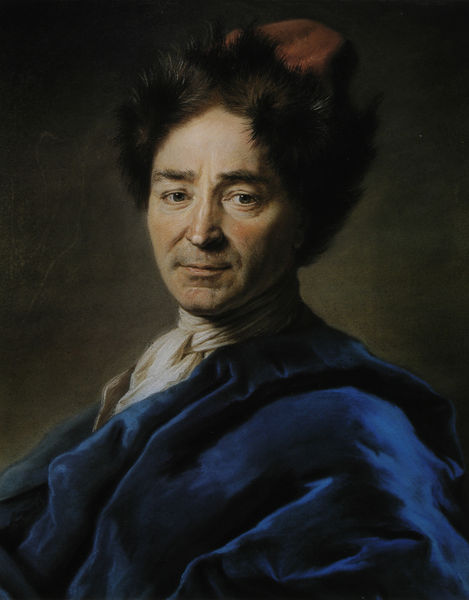
Titel: Jean-Nicolas Vernezobre
Künstler: Maurice Quentin de La Tour
Standort: Saint-Quentin
Institution: Musée Antoine Lécuyer
Schlagwörter: blau, dunkel, gemälde, kopf, mann, schatten, umhang, weiß, grün, braun, frisur, hell, hintergrund, hut, licht, mund, nase, schwarz, blick, rot, schal, tuch, haube, malerei, schleife, alt, bart, kappe, mütze, augen, barock, falten, gesicht, mensch, pelz, samt, ärmel, bildnis, herr, niederlande, portrait, porträt, öl, gewand, haare, mantel, stoff, augenbrauen, bruststück, frontal, krone, renaissance, fell, kopfbedeckung, lächeln, halsband, backen, russland, ölgemälde, kaiser, könig, ernst, schmal, brauen, glanz, halstuch, mimik, deutsch, faltenwurf, stofflichkeit, selbstbildnis, nerz, kunst, hintergund, riche, augenbraun, balu, pelzmütze, fragend, würde, zar, halbschatten, rasur, mand, pel, luxe, achtzehntes jahrhundert, porträtmalerei, bartwuchs, ot, 18. jahrhundert, 1600, deutsh, nierlderlande, +niederlande, dürrenamtt, dürrenmatt, zwar